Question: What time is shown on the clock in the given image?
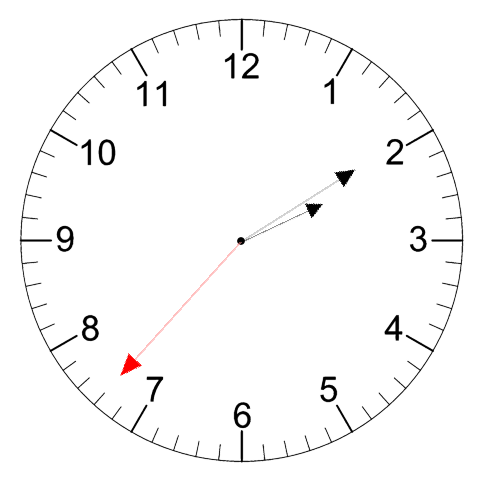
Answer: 02:09:37